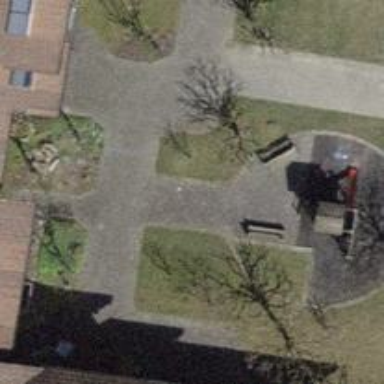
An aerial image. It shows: Bench.